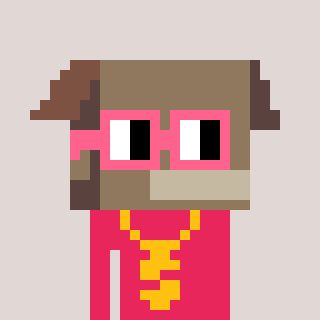
a pixel art character with square pink glasses, a box-shaped head and a redpinkish-colored body on a warm background